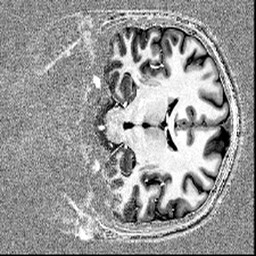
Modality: T1w
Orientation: coronal
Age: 30
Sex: male